Field crop: maize
Growth stage: 2
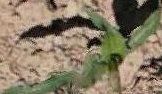
Species: maize